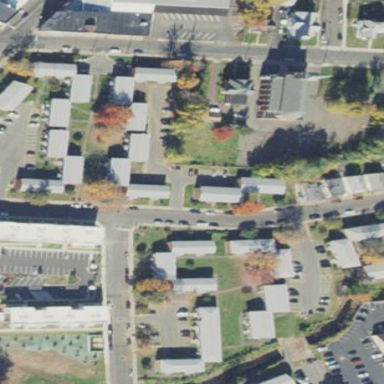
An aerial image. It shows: Residential area with apartments.